Question: I have two controls for displaying images from a folder, they are: 'ImageList' and 'ListView'
Now I can to display images using the above controls simply without any criteria.
-
Show Images based on the date of image created. For this purpose I have one 'DateTimePicker' control to select the date , one 'ComboBox' to select an Option and one 'Button' to show the result as shown in the following snapshot.
'''
For Example: Show image before the date 15/1/2015, date from the image tag.
'''

This is the code which I used to display the image in to the ListView
'''
private void btn_Show_Click(object sender, EventArgs e)
{
lstView_un.Items.Clear();
DirectoryInfo dir = new DirectoryInfo(@"D:\Images");
foreach (FileInfo file in dir.GetFiles())
{
try
{
this.imageList1.Images.Add(Image.FromFile(file.FullName));
}
catch
{
Console.WriteLine("This is not an image");
}
}
this.imageList1.ImageSize = new Size(256, 250);
this.lstView_un.LargeImageList = this.imageList1;
for (int j = 0; j < this.imageList1.Images.Count; j++)
{
ListViewItem item = new ListViewItem();
item.ImageIndex = j;
this.lstView_un.Items.Add(item);
}
}
'''
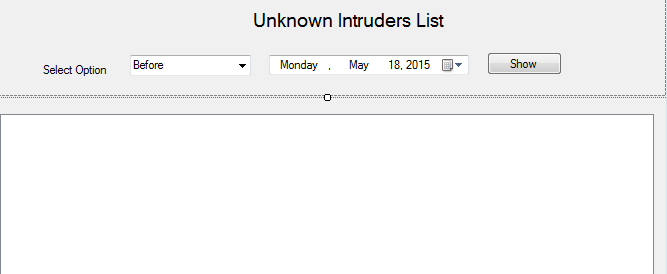
Answer: Play with this:
'''
var allfiles = Directory.GetFiles(yoursearchparams..);
files = new List<FileInfo>();
foreach(string f in projects) files.Add(new FileInfo(f));
var filesSorted = files.OrderByDescending(x=>x.CreationTime);
'''
This is descending and using creation date. There is also 'OrderBy' and 'LastWriteTime'.
Here is the full example, including: Setting colorDepth, a text and multiple extensions and using a date to limit the result..
'''
private void button1_Click(object sender, EventArgs e)
{ // last 2 weeks only:
DateTime dt = DateTime.Now.AddDays(-14); // use your own way to set it!
string imagesPath = @"D:\scrape\SOusers";
string[] extensions = new[] { ".jpg", ".jpeg", ".png" };
var allfiles = Directory.GetFiles(imagesPath);
List<FileInfo> files = new List<FileInfo>();
foreach(string f in allfiles) files.Add(new FileInfo(f));
var filesSorted = files.Where(f => extensions.Contains( f.Extension.ToLower()))
.Where(f => f.CreationTime < dt)
.OrderByDescending(f => f.CreationTime);
this.imageList1.ImageSize = new Size(256, 250);
this.imageList1.ColorDepth = ColorDepth.Depth32Bit;
foreach (FileInfo fileInfo in filesSorted)
{
try {
this.imageList1.Images.Add(fileInfo.Name,
Image.FromFile(fileInfo.FullName));
}
catch {
Console.WriteLine(fileInfo.FullName + " is is not a valid image.");
}
}
lstView_un.View = View.LargeIcon;
lstView_un.LargeImageList = this.imageList1;
lstView_un.Items.Clear();
for (int j = 0; j < this.imageList1.Images.Count; j++)
{
ListViewItem item = new ListViewItem();
item.ImageIndex = j;
item.Text = imageList1.Images.Keys[j].ToString();
this.lstView_un.Items.Add(item);
}
}
'''